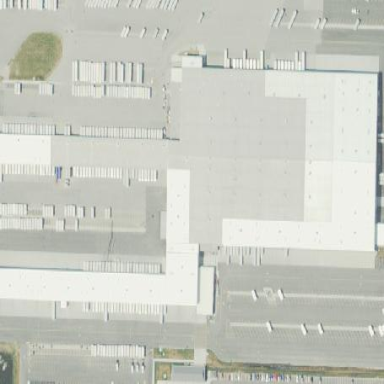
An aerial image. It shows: Logistics area.